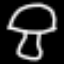
Label: mushroom